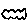
Label: cloud